Field crop: maize
Growth stage: 2
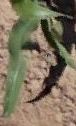
Species: maize